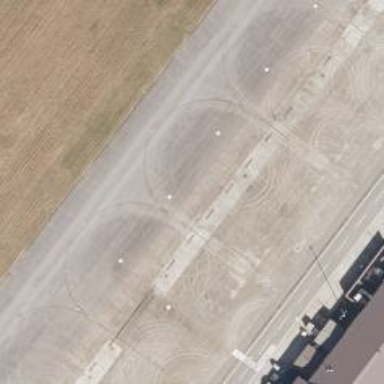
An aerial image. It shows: Image of taxiway at airport.